Question: I googled it...
And all i found was how to plot a line that crosses two points, what i need is Segment () if somebody can give me a function that does that, i will thankful.

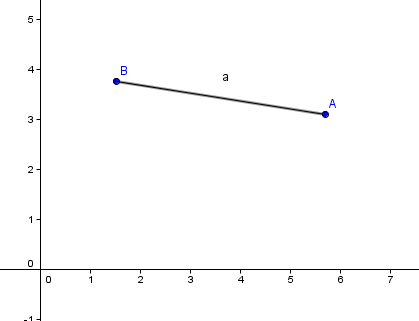
Answer: I was able to do what you wanted using a simple plot command.
'''
A = [6,3];
B = [2,4];
plot(A,B);
axis([0,10,0,5]);
'''